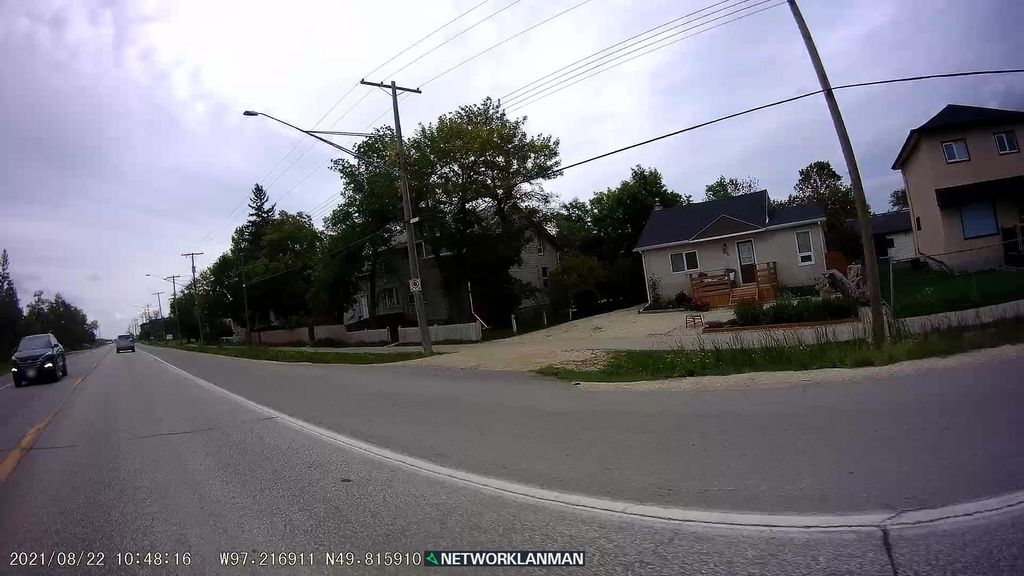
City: winnipeg